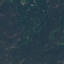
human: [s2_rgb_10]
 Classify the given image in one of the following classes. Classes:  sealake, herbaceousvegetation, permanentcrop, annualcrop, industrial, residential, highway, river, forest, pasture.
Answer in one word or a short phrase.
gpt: Forest